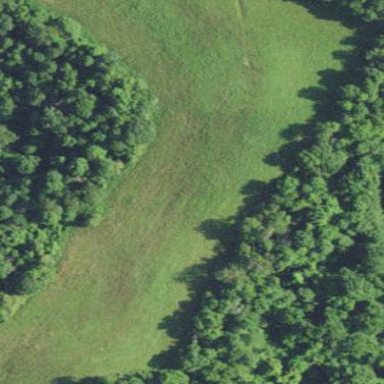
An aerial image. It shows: Beautiful meadow.